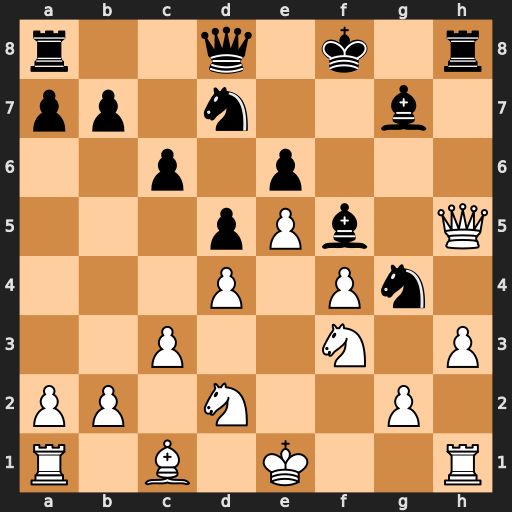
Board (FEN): r2q1k1r/pp1n2b1/2p1p3/3pPb1Q/3P1Pn1/2P2N1P/PP1N2P1/R1B1K2R
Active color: w
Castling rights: KQ
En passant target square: -
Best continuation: Qxh8+ Bxh8 hxg4 Kg8 gxf5